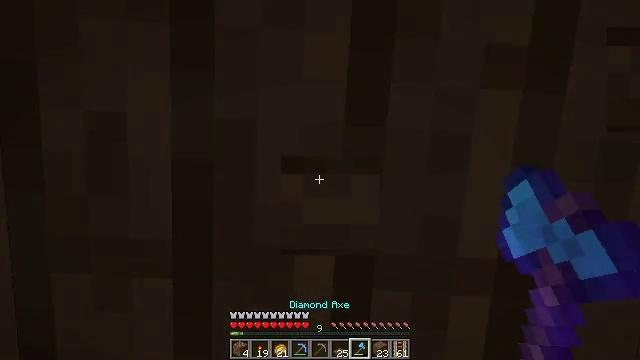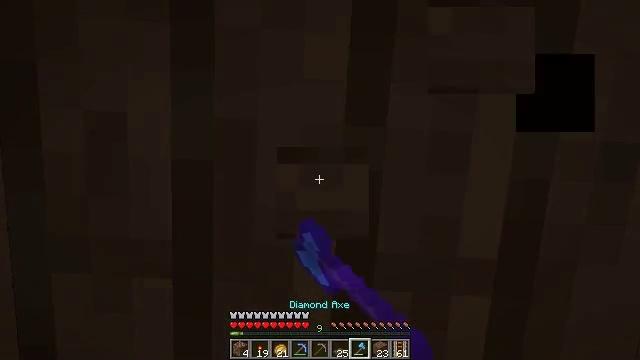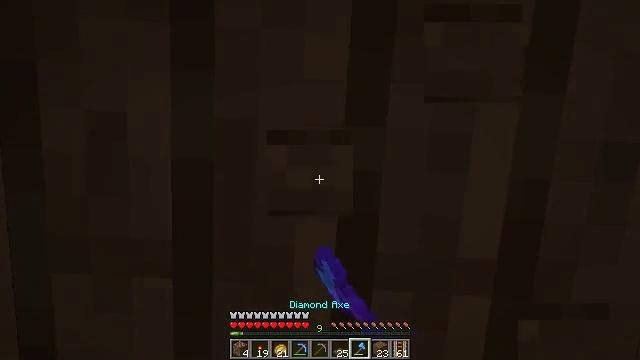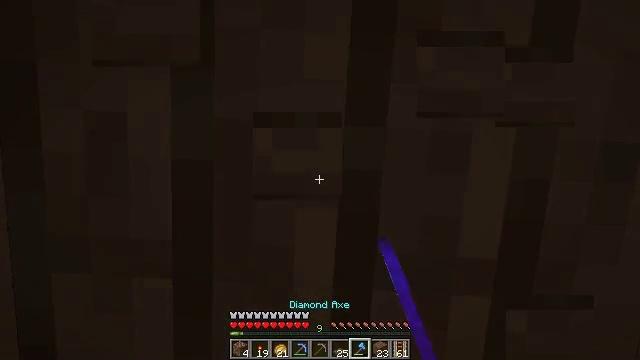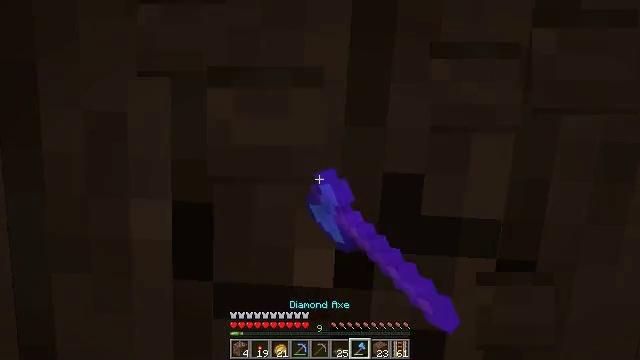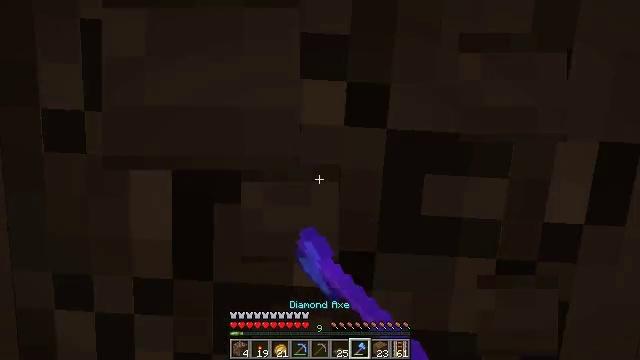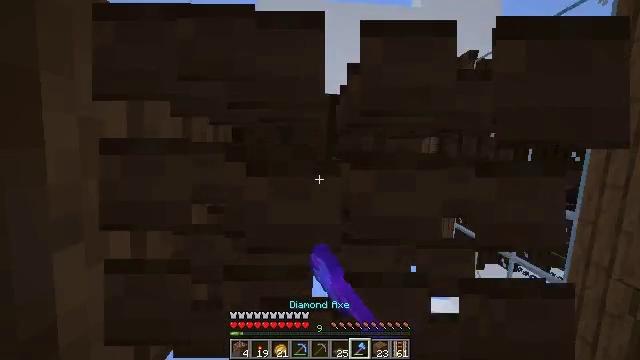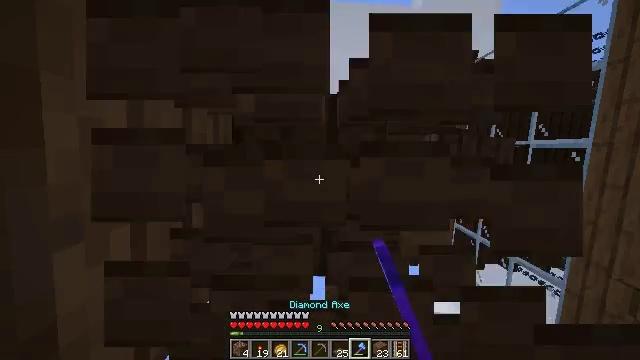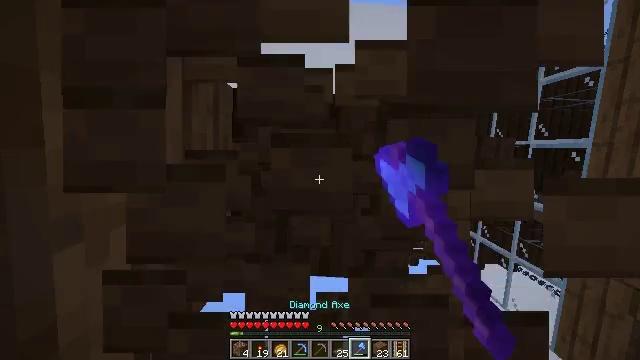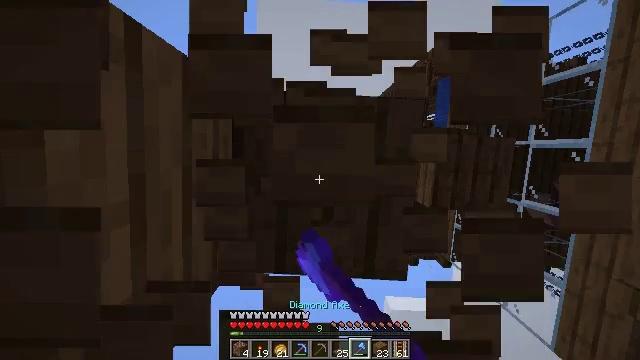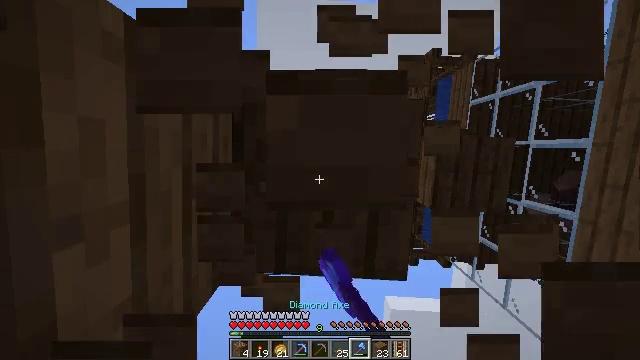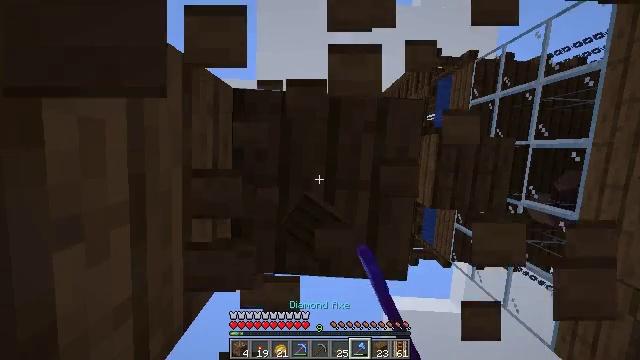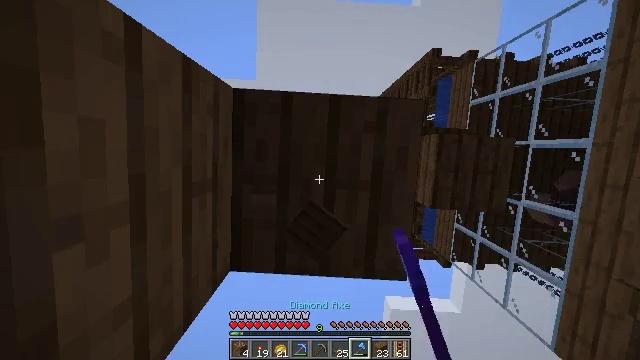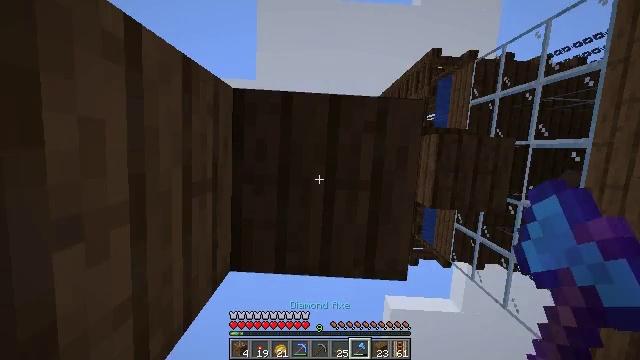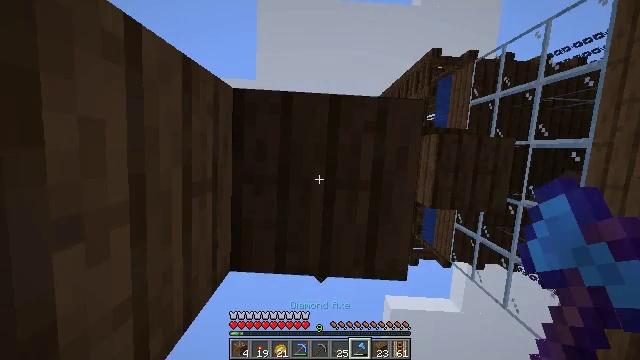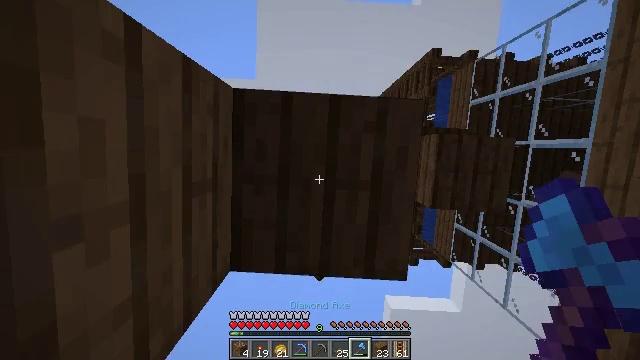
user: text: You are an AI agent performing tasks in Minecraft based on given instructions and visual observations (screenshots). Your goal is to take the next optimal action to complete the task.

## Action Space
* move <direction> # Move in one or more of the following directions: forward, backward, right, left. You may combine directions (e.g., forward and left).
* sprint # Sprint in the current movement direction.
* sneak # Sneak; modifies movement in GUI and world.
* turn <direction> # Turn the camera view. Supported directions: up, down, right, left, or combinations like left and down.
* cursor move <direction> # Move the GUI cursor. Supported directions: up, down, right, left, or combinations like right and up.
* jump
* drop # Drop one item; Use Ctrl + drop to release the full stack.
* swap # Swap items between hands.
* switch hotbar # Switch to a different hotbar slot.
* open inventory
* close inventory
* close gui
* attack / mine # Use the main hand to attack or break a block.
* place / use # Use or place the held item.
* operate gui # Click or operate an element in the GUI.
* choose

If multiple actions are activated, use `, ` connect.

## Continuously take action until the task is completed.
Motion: motion action
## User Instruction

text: Harvest spruce planks for building.
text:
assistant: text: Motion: attack / mine
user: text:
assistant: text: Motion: attack / mine
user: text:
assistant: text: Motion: attack / mine
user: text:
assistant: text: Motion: attack / mine
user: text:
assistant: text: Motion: attack / mine
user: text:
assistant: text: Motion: attack / mine
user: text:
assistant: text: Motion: attack / mine
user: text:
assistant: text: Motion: no_op
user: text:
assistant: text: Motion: no_op
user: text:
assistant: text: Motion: no_op
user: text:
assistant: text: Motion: no_op
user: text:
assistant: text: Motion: no_op
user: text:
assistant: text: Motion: no_op
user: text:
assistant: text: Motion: no_op
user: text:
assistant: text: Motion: no_op
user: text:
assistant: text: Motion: no_op
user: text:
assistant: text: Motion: no_op
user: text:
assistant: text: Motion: no_op
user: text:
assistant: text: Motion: turn down
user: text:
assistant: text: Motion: no_op
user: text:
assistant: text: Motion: turn down
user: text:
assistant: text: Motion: no_op
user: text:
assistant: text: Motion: no_op
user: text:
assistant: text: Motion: sneak
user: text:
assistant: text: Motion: sneak
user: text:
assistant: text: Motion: sneak
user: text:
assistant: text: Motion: sneak
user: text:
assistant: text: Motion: sneak
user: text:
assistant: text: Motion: sneak
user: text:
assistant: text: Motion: move back, sneak